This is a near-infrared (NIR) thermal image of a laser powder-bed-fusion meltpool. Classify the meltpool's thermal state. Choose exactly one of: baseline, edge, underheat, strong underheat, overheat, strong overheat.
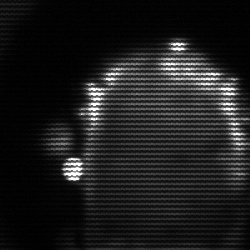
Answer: baseline